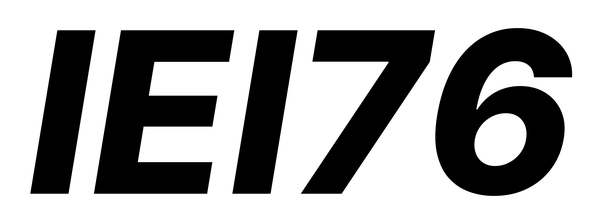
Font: Inter-Italic_ExtraBold_Italic